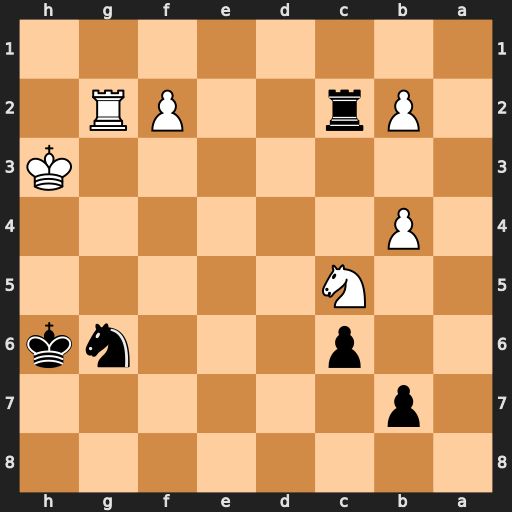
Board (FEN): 8/1p6/2p3nk/2N5/1P6/7K/1Pr2PR1/8
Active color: b
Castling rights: -
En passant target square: -
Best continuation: Nf4+ Kg3 Nxg2